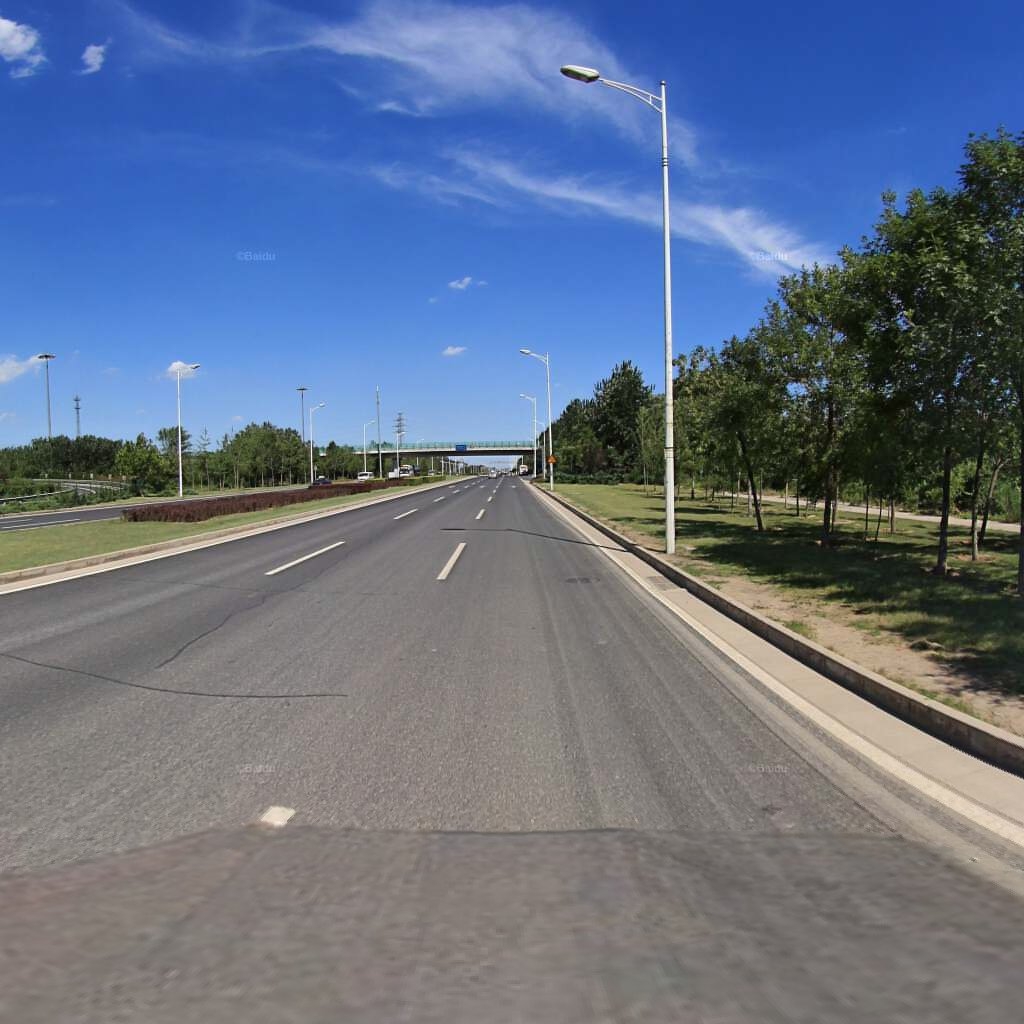
Region: Haidian
Road damage annotations: transverse patch, longitudinal patch, transverse patch, manhole cover